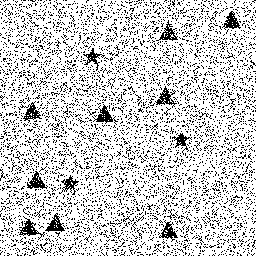
Squares: 0
Triangles: 9
Stars: 3
Total shapes: 12